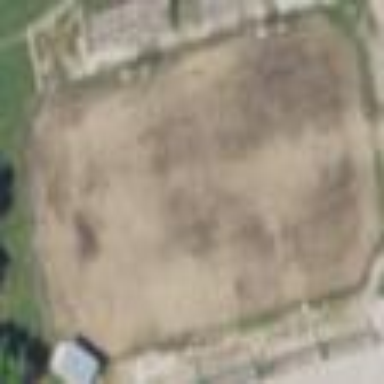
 perfect for horse riding and other equestrian activities."